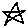
Label: star